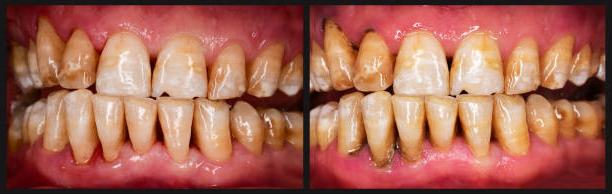
Condition: Calculus